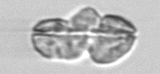
Label: Karenia